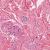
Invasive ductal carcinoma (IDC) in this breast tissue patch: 0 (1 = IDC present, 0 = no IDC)